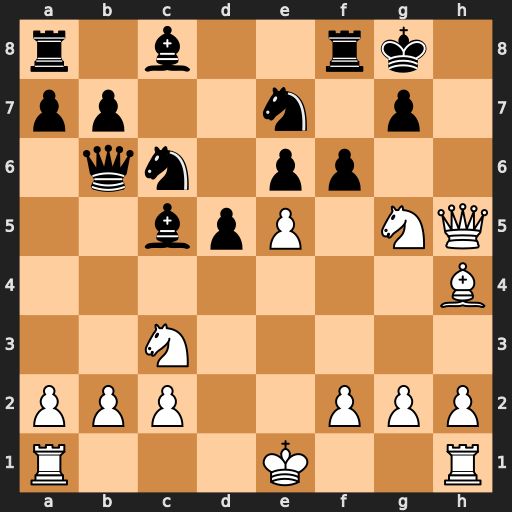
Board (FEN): r1b2rk1/pp2n1p1/1qn1pp2/2bpP1NQ/7B/2N5/PPP2PPP/R3K2R
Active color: w
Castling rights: KQ
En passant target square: -
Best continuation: Qh7#